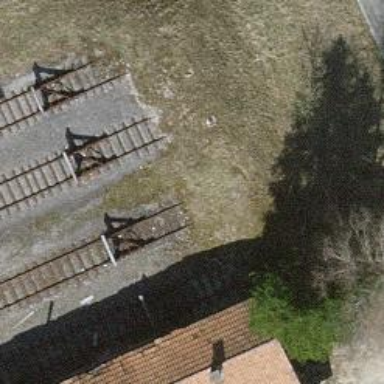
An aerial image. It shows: Railway buffer stop.